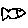
Label: fish